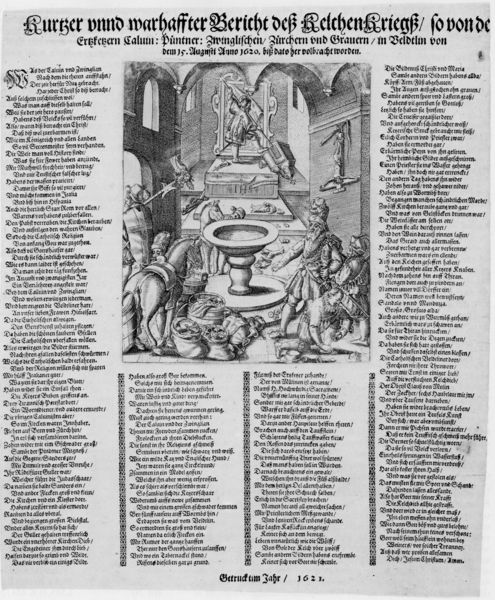
Titel: Kurtzer vnnd warhaffter Bericht des KelchenKriegß
Institution: (Seriendruck)
Schlagwörter: mann, menschen, fenster, grau, männer, raum, schwarz, weiss, zeichnung, gebäude, architektur, barock, bild, kirche, gold, kelch, reich, blatt, gotik, renaissance, brunnen, pferd, pferde, reiter, sack, holzschnitt, schrift, papier, bogen, säcke, grafik, graphik, spalten, saal, figuren, krieg, könig, lanze, deutsch, abbild, bögen, schild, gewölbe, buch, religion, geld, becken, druck, druckgraphik, schnitt, schwarz-weiss, druckgrafik, stich, titel, seite, illustration, text, zeitung, bericht, waffe, überschrift, rüstung, kopie, altar, buchdruck, photo, manierismus, gedicht, hellebarde, luther, zeilen, schriftstück, kupferstich, fraktur, durck, altdeutsch, abbildung, taufbecken, zürich, graphi, reformation, münzen, flugschrift, druckschrift, artikel, kriger, zwingli, rande, zeitungsartikel, 1621, kurzer, kireche, pferg, kupfersticch